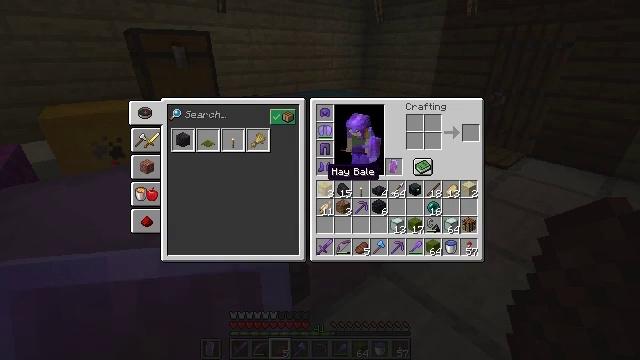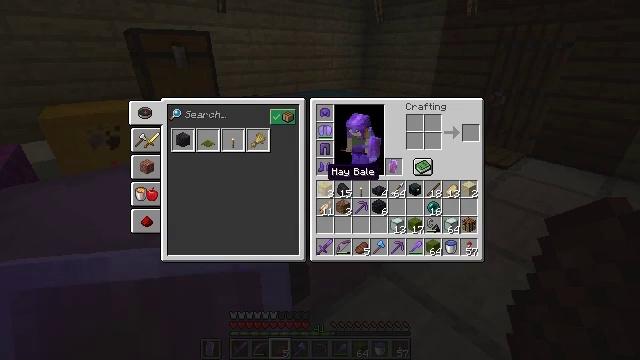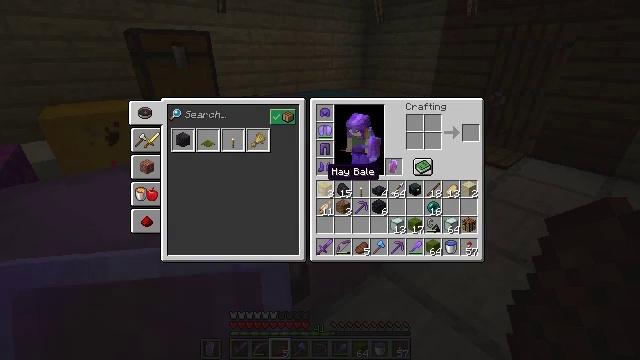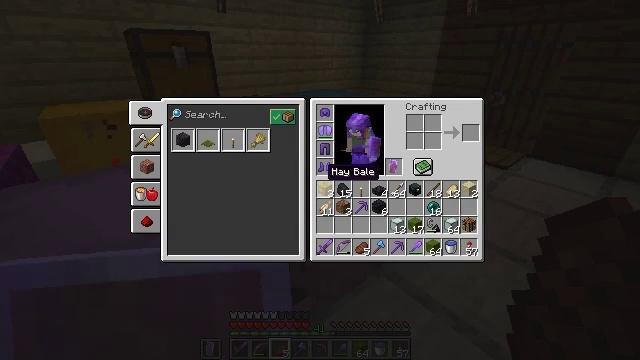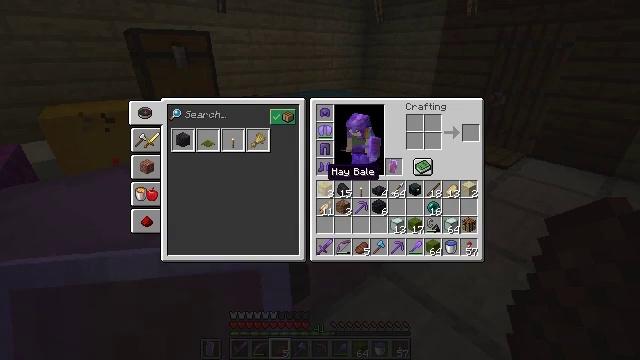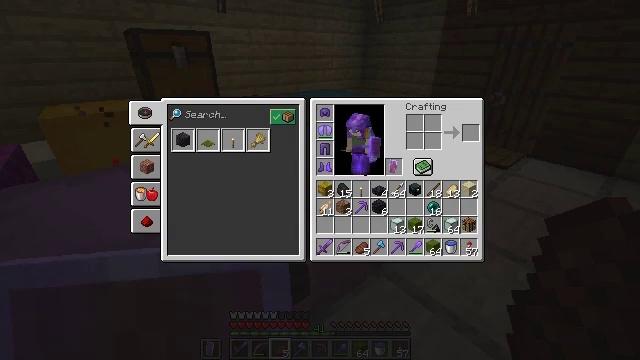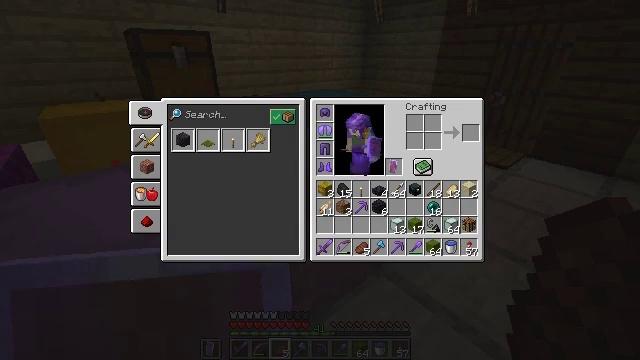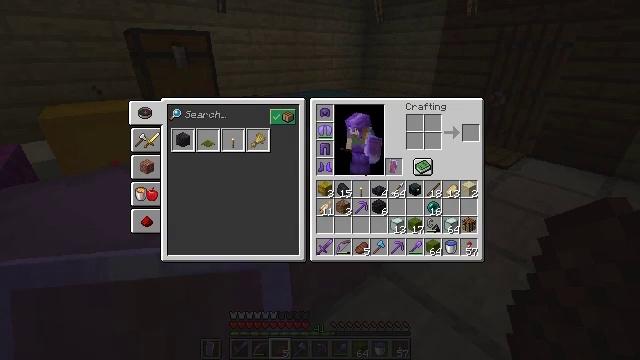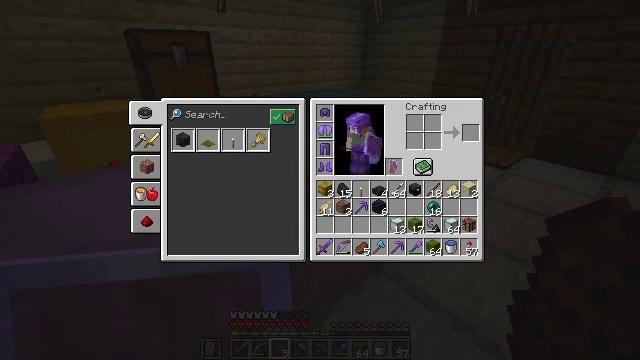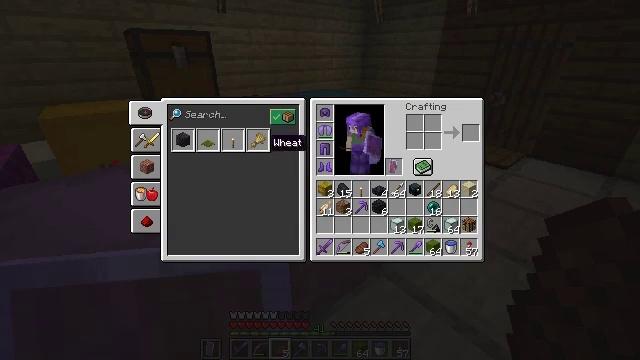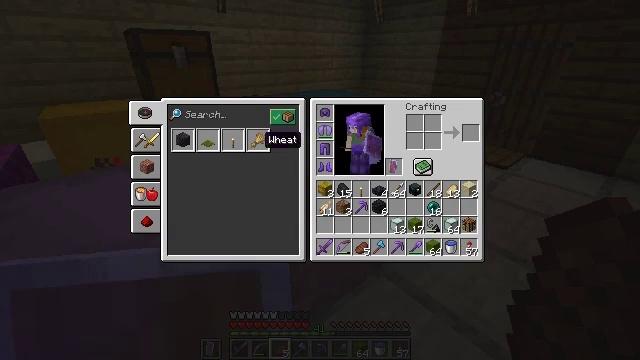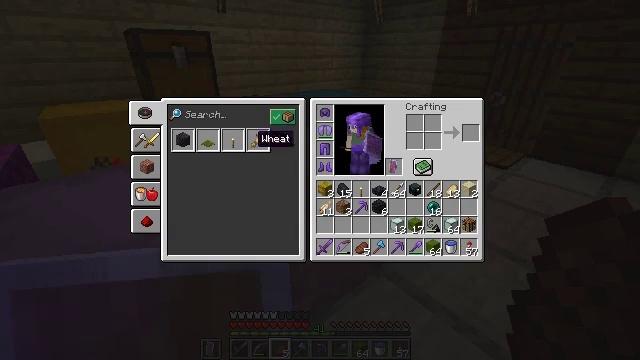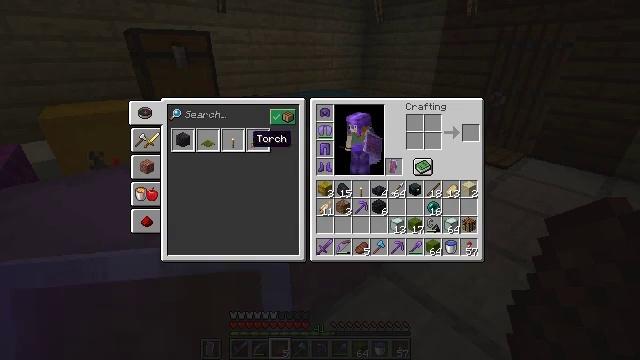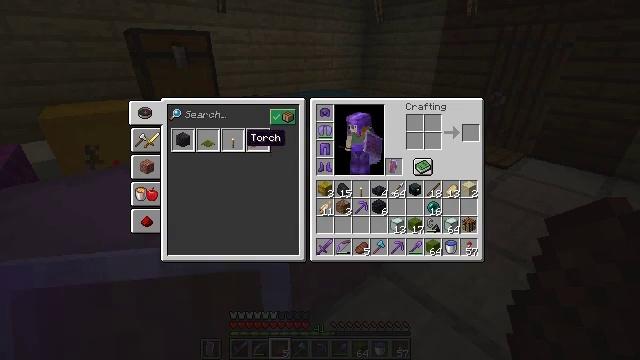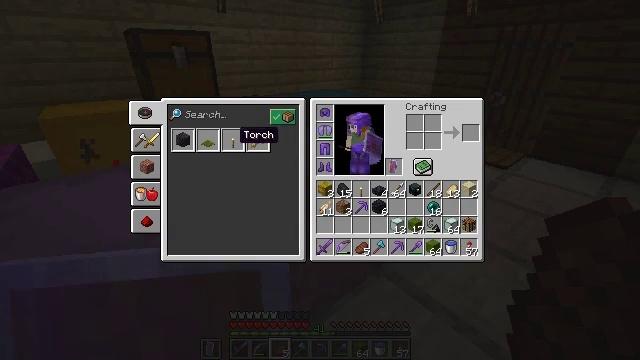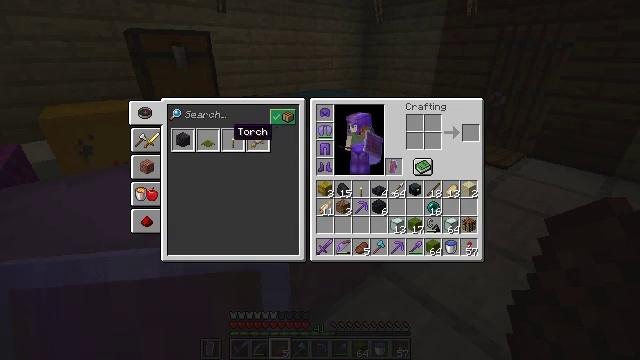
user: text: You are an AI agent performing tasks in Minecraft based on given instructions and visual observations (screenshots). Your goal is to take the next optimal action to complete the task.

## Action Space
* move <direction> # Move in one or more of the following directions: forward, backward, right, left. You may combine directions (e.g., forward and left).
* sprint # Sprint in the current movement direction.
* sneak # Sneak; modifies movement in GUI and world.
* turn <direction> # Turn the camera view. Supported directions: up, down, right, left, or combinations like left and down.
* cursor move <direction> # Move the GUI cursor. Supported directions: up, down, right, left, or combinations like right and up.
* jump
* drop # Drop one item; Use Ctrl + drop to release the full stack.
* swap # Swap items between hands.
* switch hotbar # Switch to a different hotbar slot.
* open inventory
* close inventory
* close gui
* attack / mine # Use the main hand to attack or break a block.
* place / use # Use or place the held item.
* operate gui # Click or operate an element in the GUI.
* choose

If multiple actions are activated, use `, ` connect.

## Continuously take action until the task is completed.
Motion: motion action
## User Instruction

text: Use the crafting table to make a green carpet.
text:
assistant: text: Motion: open inventory
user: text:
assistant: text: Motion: no_op
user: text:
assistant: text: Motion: no_op
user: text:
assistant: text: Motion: no_op
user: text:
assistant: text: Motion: turn left
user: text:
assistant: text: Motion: turn left and up
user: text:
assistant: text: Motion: turn left and up
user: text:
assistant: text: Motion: no_op
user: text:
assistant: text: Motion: no_op
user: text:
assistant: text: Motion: no_op
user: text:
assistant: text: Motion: turn left
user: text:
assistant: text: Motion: no_op
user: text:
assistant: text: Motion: no_op
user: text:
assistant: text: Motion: turn left
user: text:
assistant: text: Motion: no_op
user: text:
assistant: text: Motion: no_op
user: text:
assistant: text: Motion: turn left
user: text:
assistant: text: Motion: no_op
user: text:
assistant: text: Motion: no_op
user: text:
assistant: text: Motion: no_op
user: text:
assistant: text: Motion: no_op
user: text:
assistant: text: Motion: attack / mine
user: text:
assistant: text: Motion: attack / mine
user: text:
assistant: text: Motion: attack / mine
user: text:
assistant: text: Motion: attack / mine
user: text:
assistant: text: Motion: no_op
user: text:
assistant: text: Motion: no_op
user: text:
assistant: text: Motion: no_op
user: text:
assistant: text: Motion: no_op
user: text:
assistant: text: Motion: no_op